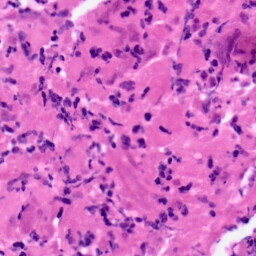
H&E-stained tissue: Pancreatic